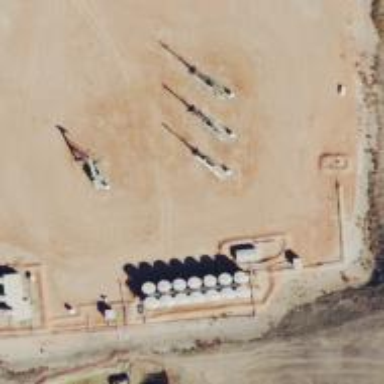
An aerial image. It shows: Petroleum well that is man-made.